Question: I can't see my list under the MenuBar, it should show me a list (playing cards)
What i should do ?

'''
import javax.swing.*;
import java.awt.*;
import java.awt.event.*;
import java.util.*;
public class Joc extends JFrame{
JMenuBar mb = new JMenuBar();
JMenu m1 = new JMenu("Optiuni");
JMenuItem mi1 = new JMenuItem("Amesteca");
JMenuItem mi2 = new JMenuItem ("Inchide");
DefaultListModel<Card> model = new DefaultListModel<Card>();
JList<Card> list = new JList<Card>();
JScrollPane jsp = new JScrollPane(list);
Deck d = new Deck ();
public Joc() {
super("Joc");
setDefaultCloseOperation(EXIT_ON_CLOSE);
setJMenuBar(mb);
add(jsp);
mb.add(m1);
m1.add(mi1);
m1.add(mi2);
ArrayList<Card> carti = d.getCards();
for (Card c: carti) {
model.addElement(c);
}
mi1.addActionListener (
new ActionListener() {
public void actionPerformed (ActionEvent ev) {
d.amesteca();
ArrayList<Card> carti = d.getCards();
model.clear();
for (Card c: carti) {
model.addElement(c);
}
}
}
);
mi2.addActionListener (
new ActionListener() {
public void actionPerformed (ActionEvent ev) {
System.exit(0);
}
}
);
setSize(500,500);
setVisible(true);
}
public static void main (String [] args) {
new Joc();
}
}
'''
Can anyone help me with this problem ? I'm new to java and coding , i just play around with the code... but i want results
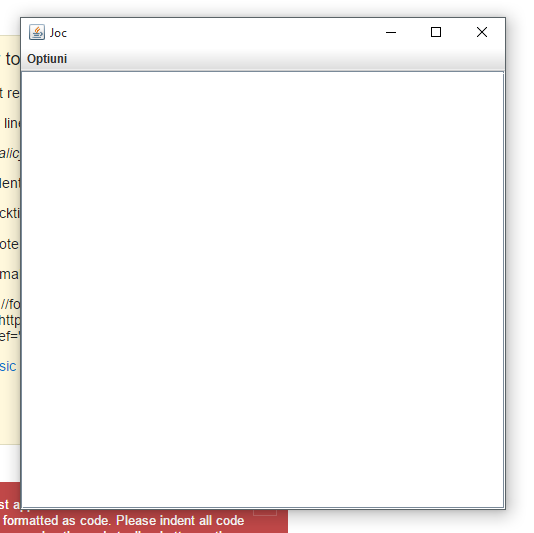
Answer: I don't see where you add the model to the list, so the JList has an empty model with nothing to display
Create the JList using the model:
'''
DefaultListModel<Card> model = new DefaultListModel<Card>();
//JList<Card> list = new JList<Card>();
JList<Card> list = new JList<Card>(model);
'''
Also, you should be using:
'''
list.setVisibleRowCount(...);
'''
This will allow the JList to determine its own preferred size and you can use frame.pack() instead of frame.setSize(...).